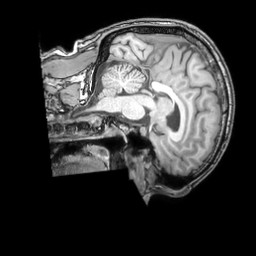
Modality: T1w
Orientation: sagittal
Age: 47
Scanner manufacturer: philips
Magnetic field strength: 3 T
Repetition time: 0.007 s
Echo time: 0.003501 s